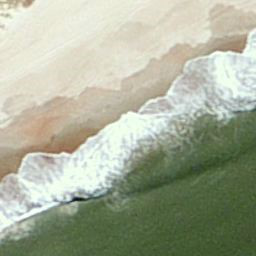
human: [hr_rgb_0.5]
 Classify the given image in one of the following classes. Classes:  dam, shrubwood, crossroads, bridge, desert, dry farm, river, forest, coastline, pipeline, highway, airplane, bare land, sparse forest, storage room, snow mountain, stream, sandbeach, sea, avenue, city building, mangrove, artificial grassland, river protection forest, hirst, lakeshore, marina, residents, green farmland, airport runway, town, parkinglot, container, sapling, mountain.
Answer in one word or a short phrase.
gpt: coastline